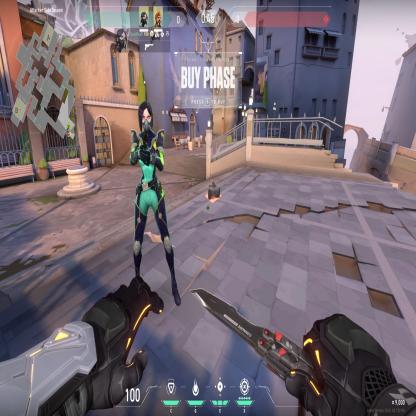
Label: dropped spike ; teammate